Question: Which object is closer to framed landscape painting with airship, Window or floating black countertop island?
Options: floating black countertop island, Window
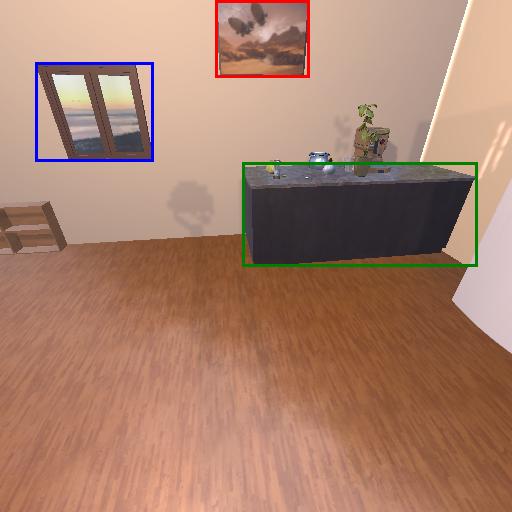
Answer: floating black countertop island